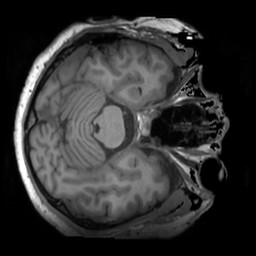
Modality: T1w
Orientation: axial
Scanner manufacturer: siemens
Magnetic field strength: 3 T
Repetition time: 1.9 s
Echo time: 0.00267 s